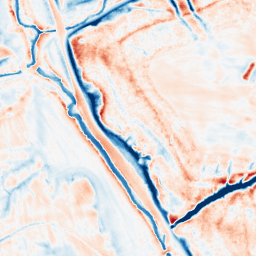
Category: trend_removal
Decomposition family: local_polynomial
Decomposition parameters: window_size: 21
degree: 3
Upsampling method: linear_exact
Upsampling parameters: scale: 4
Upsampling scale: 4